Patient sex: F
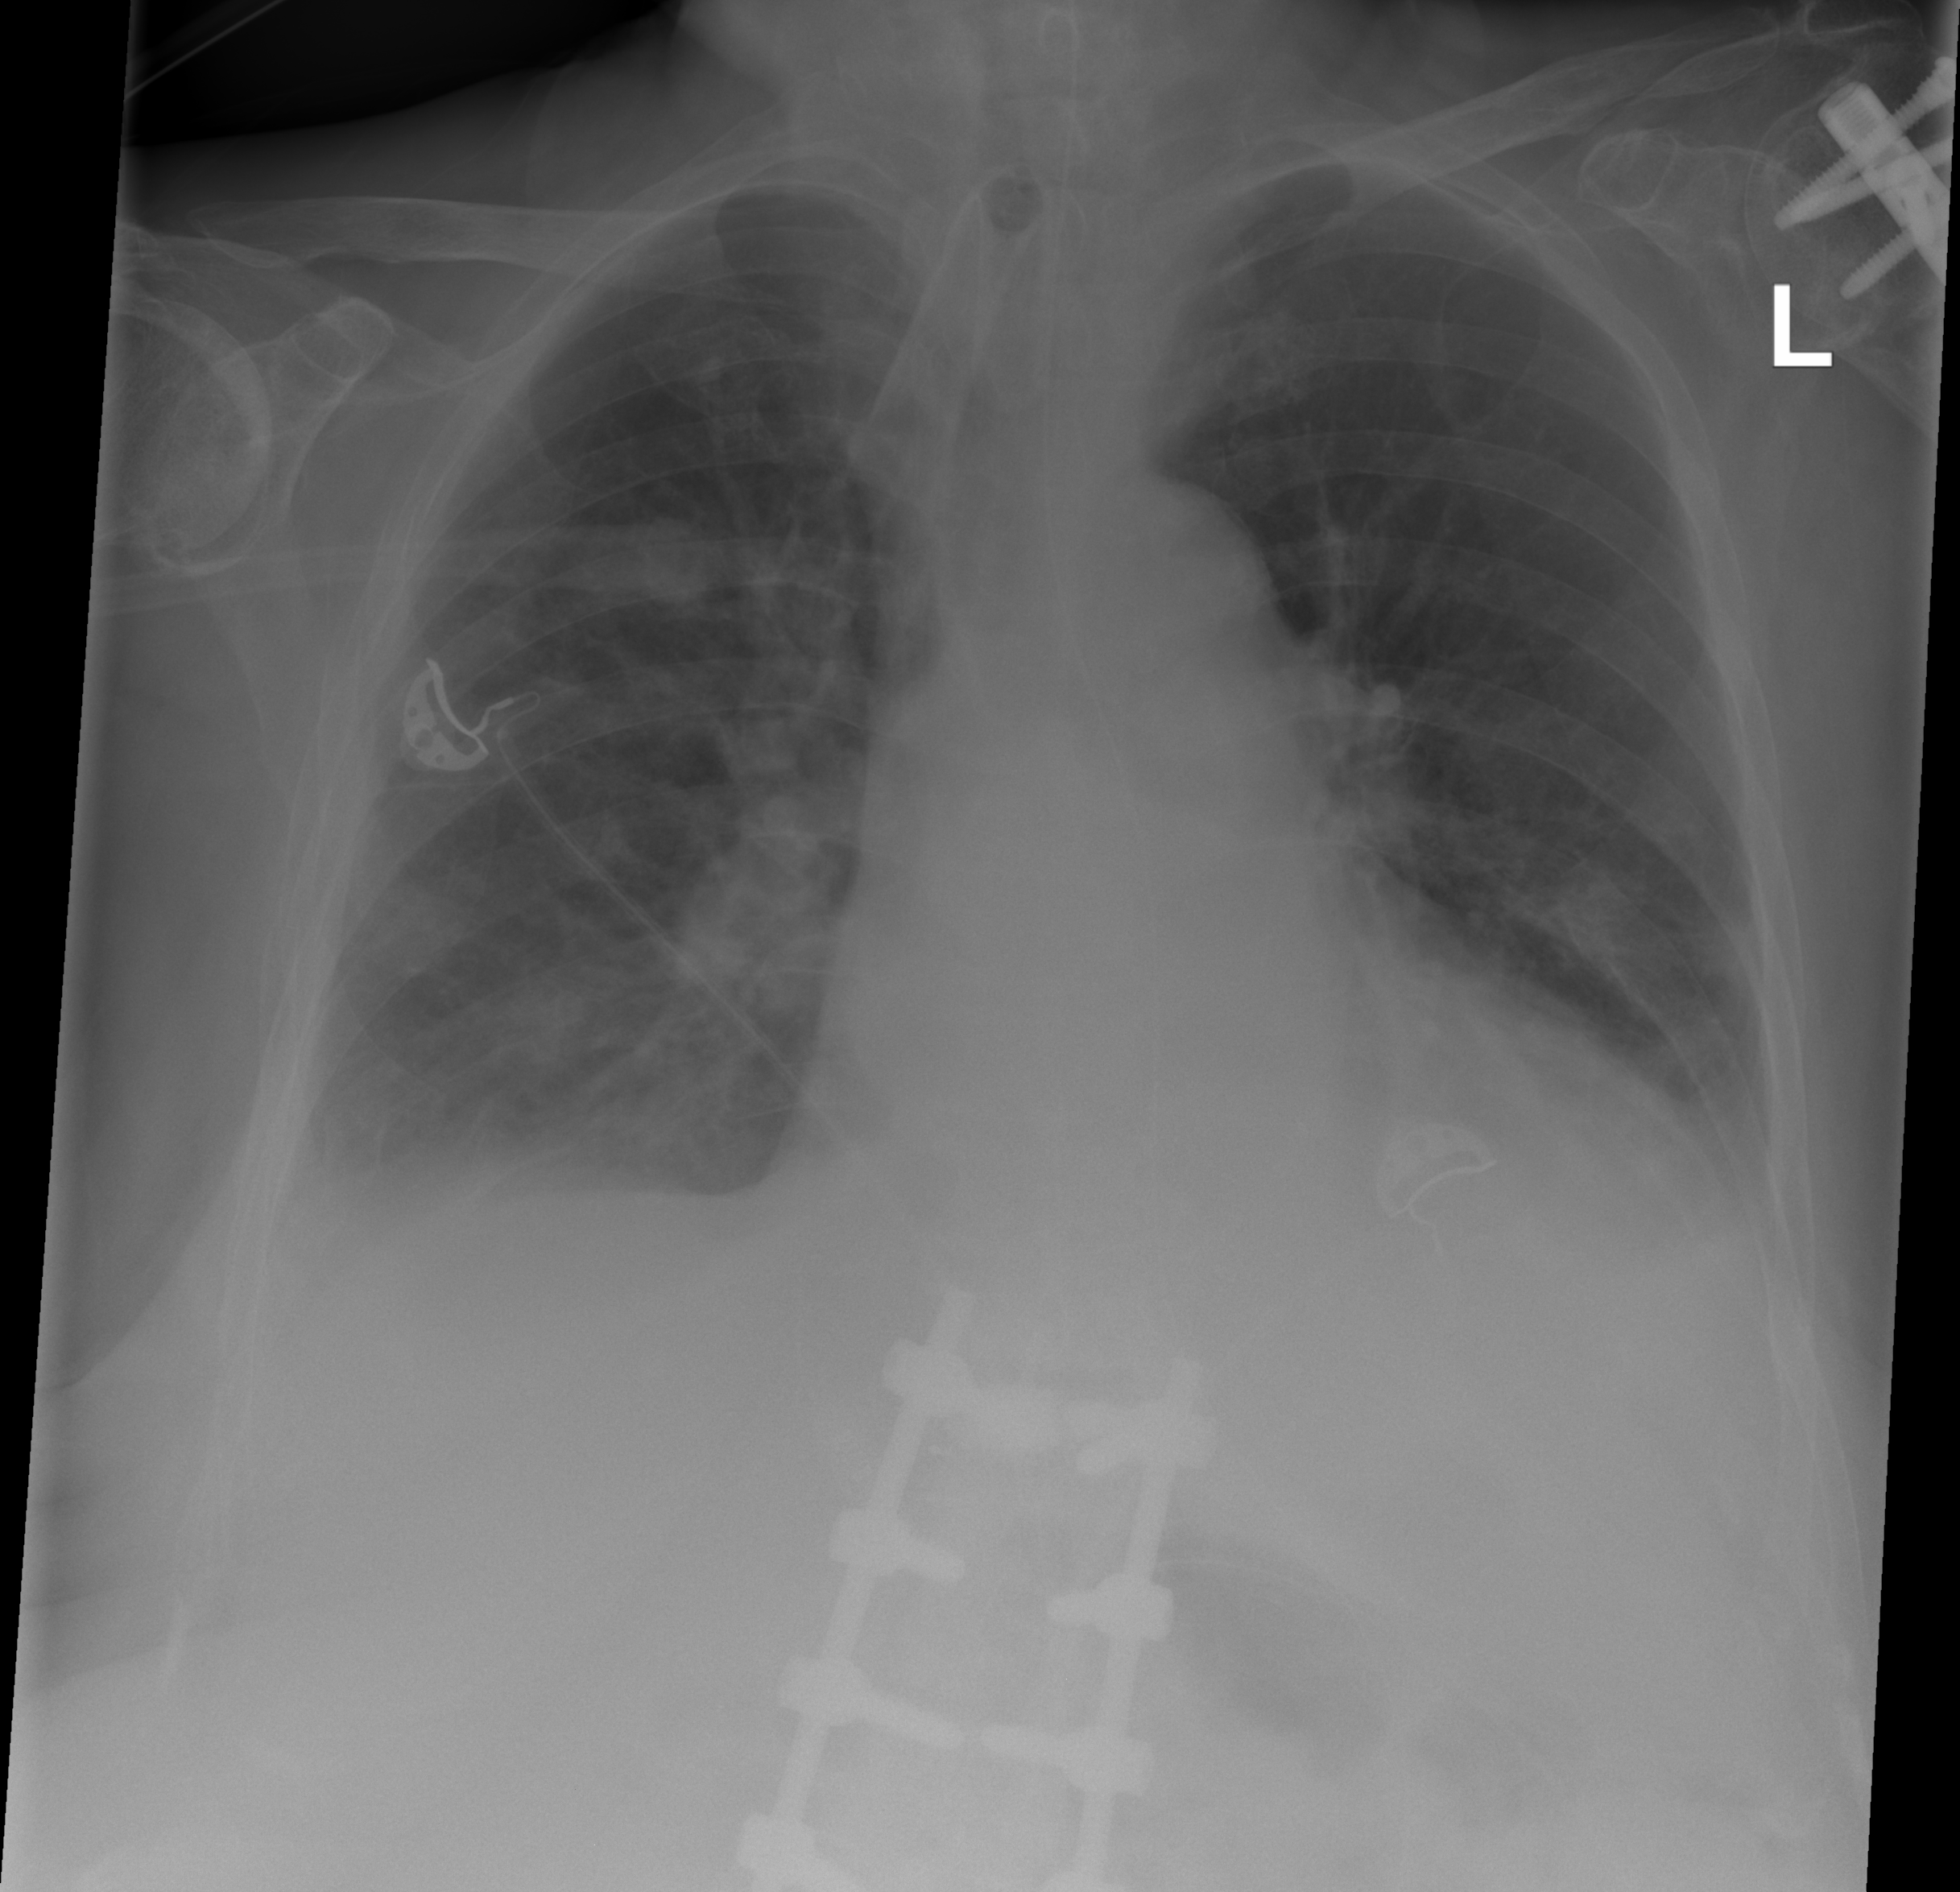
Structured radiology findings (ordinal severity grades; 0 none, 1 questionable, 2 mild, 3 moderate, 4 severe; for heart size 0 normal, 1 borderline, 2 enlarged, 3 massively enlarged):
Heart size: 2
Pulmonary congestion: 0
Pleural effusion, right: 2
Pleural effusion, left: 2
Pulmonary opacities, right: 2
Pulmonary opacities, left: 2
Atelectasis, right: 2
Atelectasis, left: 2